Question: I'm working on an MVC3 project and receive the following error:
> Parser Error Message: Could not load type 'GodsCreationTaxidermy.MvcApplication'.
Source Error:
> Line 1: '<%@ Application Codebehind="Global.asax.cs" Inherits="GodsCreationTaxidermy.Core.MvcApplication" Language="C#" %>'
The error I get is cannot load GodsCreationTaxidermy.Core.MvcApplication but in this screen shot the Core part isn't displaying in the error:

Does anyone have any ideas or a solution to this error?
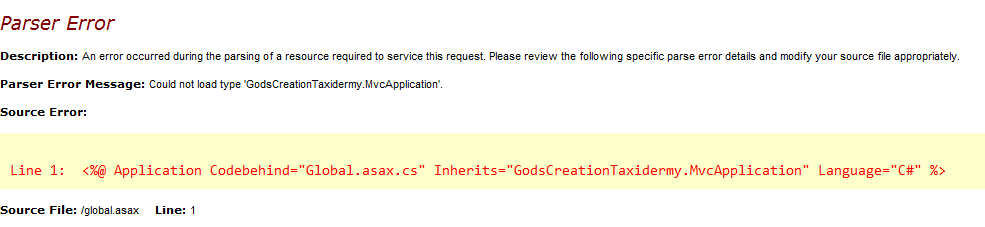
Answer: Your local web server is running different code than what you're actually working on. Ensure you have stopped debugging, stop your local web server, clean and rebuild as Peter suggested, double-check your global.asax and global.asax.cs, and try again.
If this doesn't work and you are using local IIS, try removing the site in IIS Manager and recreating it manually.